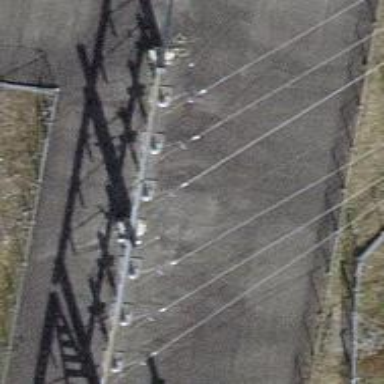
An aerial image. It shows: Power line is depicted.